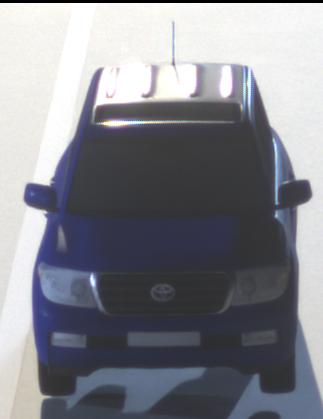
Make: Toyota
Model: Land Cruiser V8 4.7
Detailed model: Land Cruiser V8 (J20)
Model produced from: 2008/03
Model produced until: 2009/11
Doors: 5
Color: blue
Road condition: dry road
Daytime: night
Contrast: high contrast